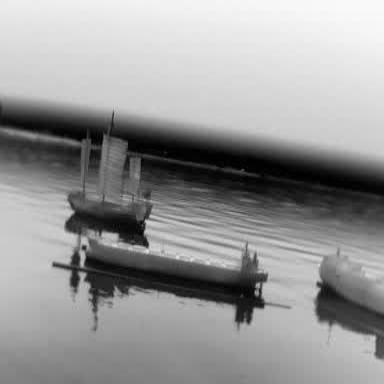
There are three objects shown in the infrared image, including a sailboat, a container_ship, and a liner.